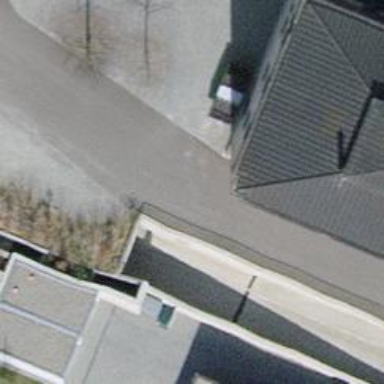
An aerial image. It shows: Parking entrance.